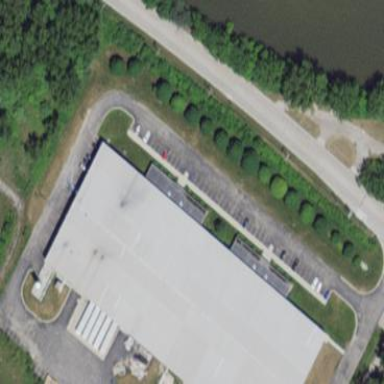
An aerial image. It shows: Industrial building.